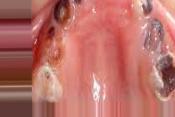
Condition: Caries